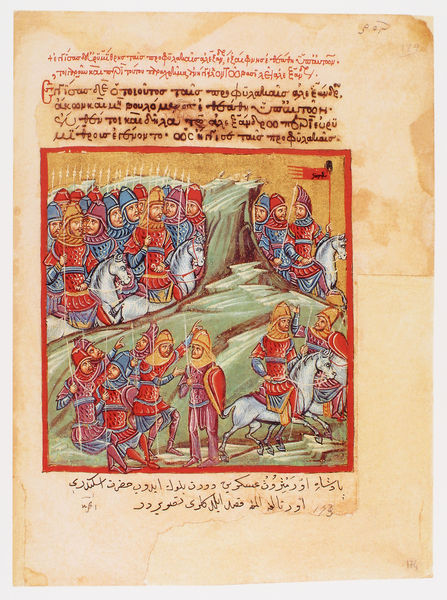
Titel: Der griechische Alexanderroman
Institution: Venedig, Hellenic Institute Codex Gr. 5
Schlagwörter: berg, felsen, kampf, landschaft, menschen, pferde, reiter, schrift, fahne, flagge, banner, krieg, schlacht, lanze, soldaten, buch, seite, ritter, schimmel, buchseite, helme, arabisch, mittelalter, eroberung, buchmalerei, alexander, 1100